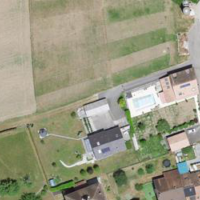
EUNIS habitat code: 52
Species observed at this site:
Laurus nobilis